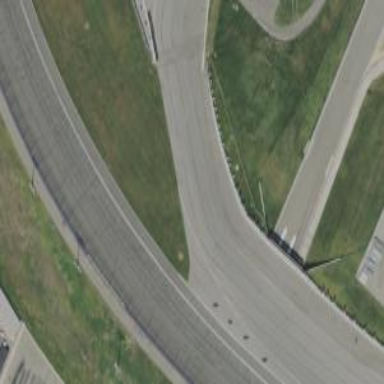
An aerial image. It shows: Motor sport raceway.